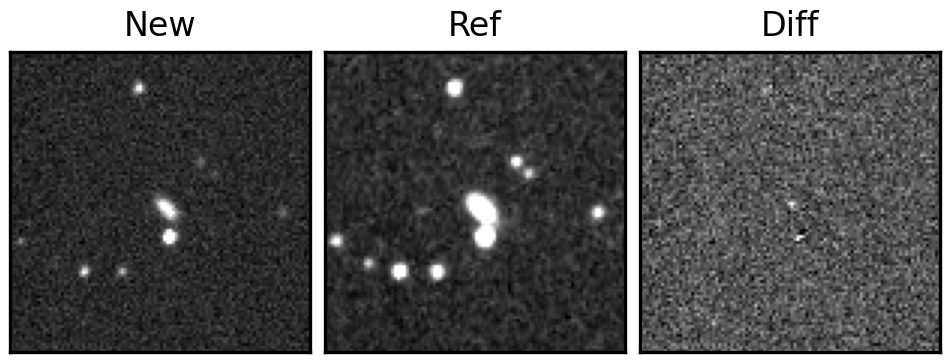
Label: real